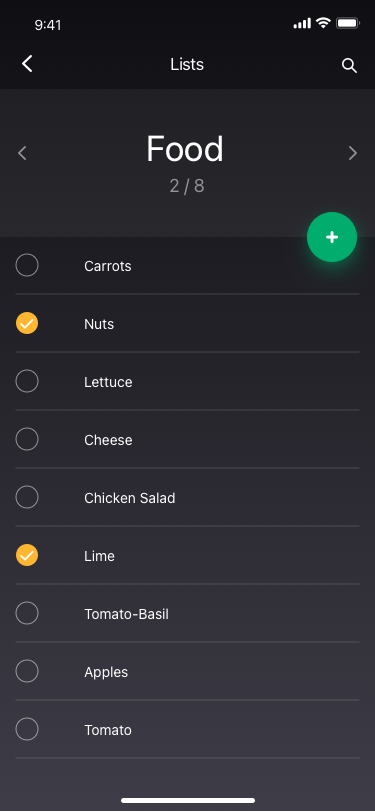
Text in this UI design:
2 / 8
Food
Carrots
Nuts
Chicken Salad
Lettuce
Cheese
Lime
Tomato-Basil
Apples
Tomato
Lists